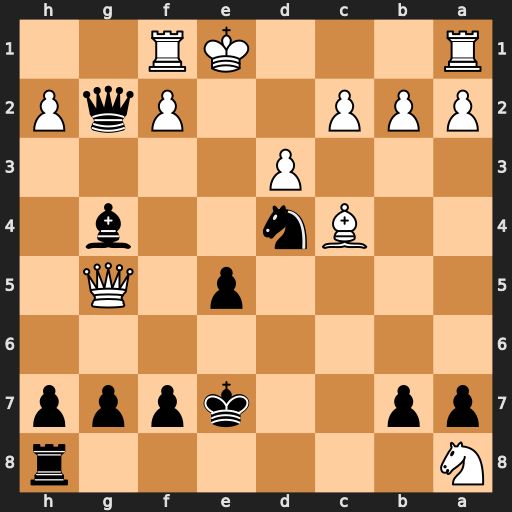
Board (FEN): N6r/pp2kppp/8/4p1Q1/2Bn2b1/3P4/PPP2PqP/R3KR2
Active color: b
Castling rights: Q
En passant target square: -
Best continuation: Kd6 Qxg7 Qf3